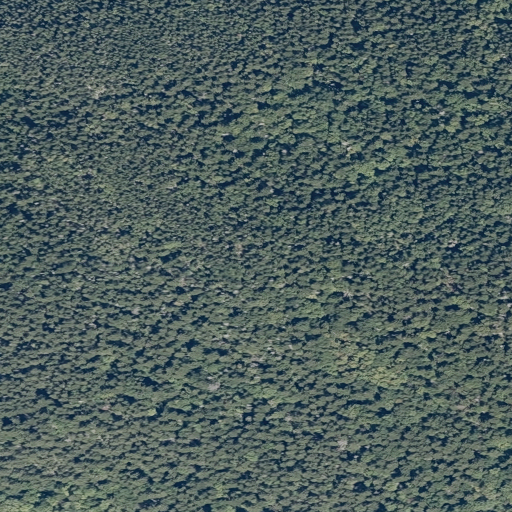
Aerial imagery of mountain in Maine named Clay Brook Mountain containing evergreen forest, mixed forest, and deciduous forest